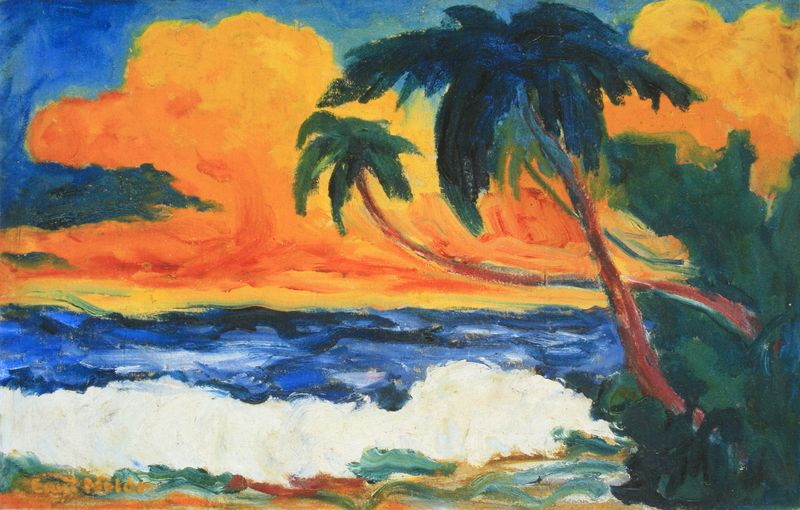
Titel: Palmen am Meer
Künstler: Emil Nolde
Standort: Seebüll
Institution: Nolde Stiftung
Schlagwörter: baum, berg, blau, feuer, himmel, meer, wasser, wolken, bäume, fluss, gelb, grün, landschaft, sand, see, braun, bunt, orange, weiss, rot, beige, malerei, natur, stamm, busch, hütte, boden, pflanzen, gischt, strand, welle, wellen, berge, farben, gebirge, modern, sonnenuntergang, linien, flut, palme, südsee, palmen, primitiv, pazifik, strang, faren